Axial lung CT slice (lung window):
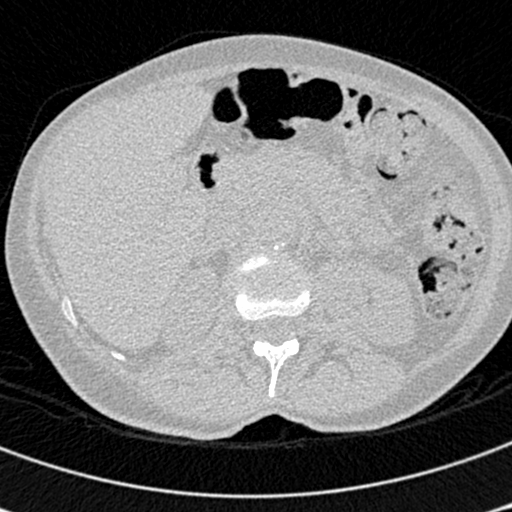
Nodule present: no